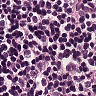
Metastatic tissue present: no